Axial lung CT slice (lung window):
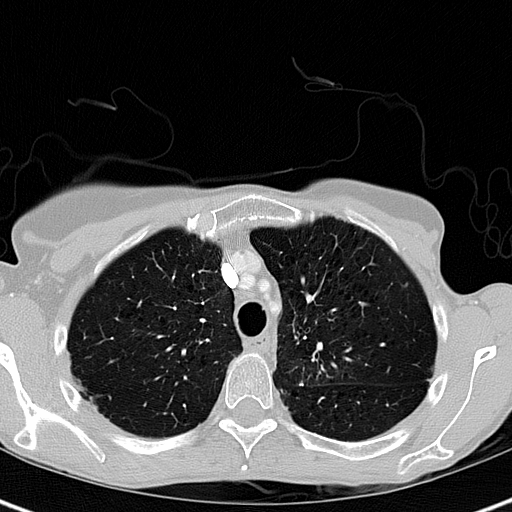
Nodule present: no